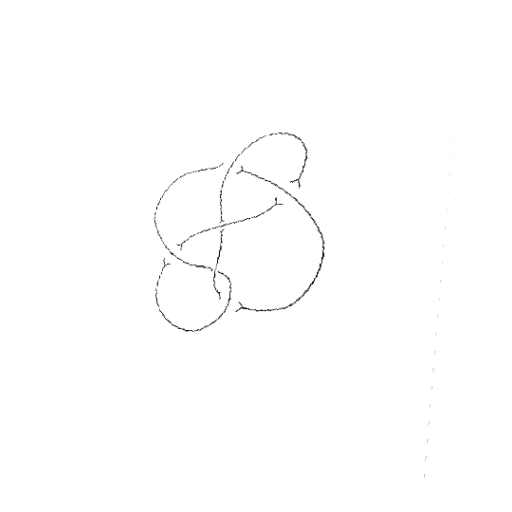
Crossing number: 6